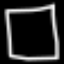
Label: square